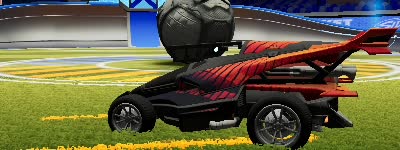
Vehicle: aftershock